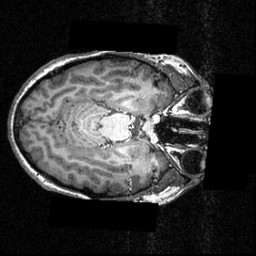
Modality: T1w
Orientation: axial
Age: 21
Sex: female
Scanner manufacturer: siemens
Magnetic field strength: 3.951 T
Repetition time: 1.5 s
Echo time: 0.00335 s